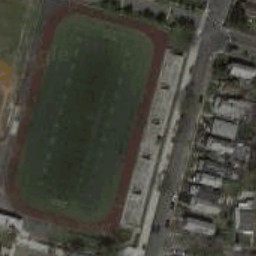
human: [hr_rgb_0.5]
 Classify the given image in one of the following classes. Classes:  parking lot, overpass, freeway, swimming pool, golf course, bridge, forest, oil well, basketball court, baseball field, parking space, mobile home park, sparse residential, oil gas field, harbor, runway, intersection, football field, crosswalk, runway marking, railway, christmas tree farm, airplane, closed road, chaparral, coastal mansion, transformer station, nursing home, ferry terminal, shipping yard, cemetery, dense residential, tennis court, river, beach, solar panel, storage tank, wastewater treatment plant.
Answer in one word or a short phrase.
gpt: football field